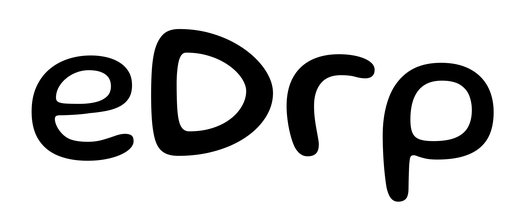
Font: Gluten_Regular